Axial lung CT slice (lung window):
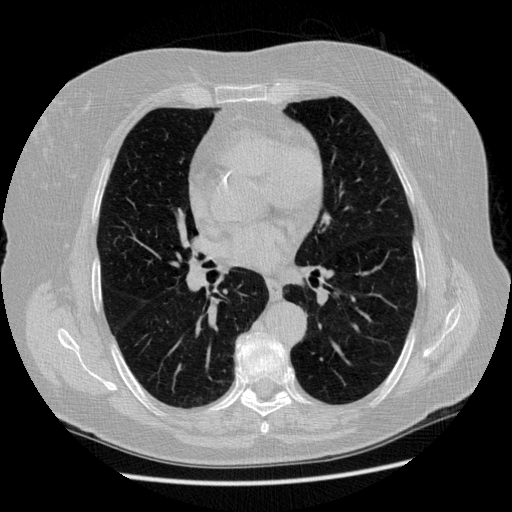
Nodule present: no